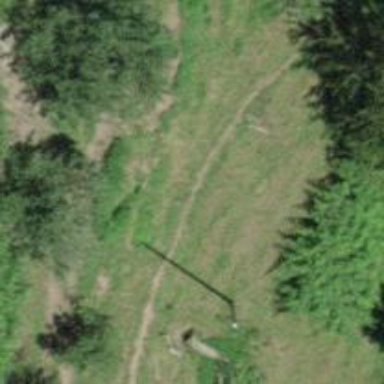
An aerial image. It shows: Power pole.